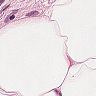
Metastatic tissue present: no